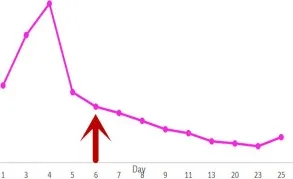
Meropenem was used from the third day onwards. The red arrow represents the start time of the final treatment plan. The patient was discharged on the 13th day and was hospitalized again on the 20th day. Creatinine levels.
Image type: pathology (fish)